Question: im tring to assign value from json to java String. but JSON value is including some special charactor (""). when i was try to assigen it to the string it gives error.
this is the JSON value,
'''
"ValueDate":"\/Date(1440959400000+0530)\/"
'''
this is how i trying to use it.
'''
HistoryVO.setValueDate(DataUtil.getDateForUnixDate(historyJson.getString("ValueDate")));
'''
or

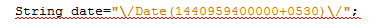
Answer: If you have specific character, '(' and ')', use 'substring' method to get the value.
'''
String value = "\/Date(1440959400000+0530)\/";
int start = value.indexOf("(");
int last = value.lastIndexOf("0");
value = value.substring(start + 1, last + 1);
System.out.println(value); <--- 1440959400000+0530
DataUtil.getDateForUnixDate(value);
'''
I don't know 'DataUtil.getDateForUnixDate()' method, but take care of '+' character because of it is not number string.
To remove '/' character use 'replace' method.
'''
String value = "/Date(1440959400000+0530)/";
value = value.replace("/", "");
System.out.println(value);
'''
output
'''
Date(1440959400000+0530)
'''